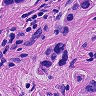
Metastatic tissue present: yes